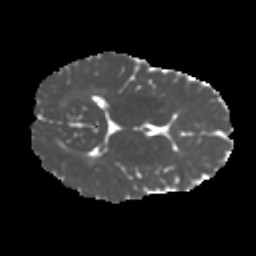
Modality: MD
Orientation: axial
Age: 18
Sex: female
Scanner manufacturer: ge
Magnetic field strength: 3 T
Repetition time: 7.8 s
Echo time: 0.0618 s